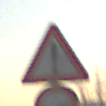
Verkehrszeichen: Gefahrenstelle
Zusatzzeichen unten: Ueberholverbot
Umgebung: Outdoor, Nature
Tageszeit: SunriseSunset
Wetter: PartlyCloudy
Licht: Natural
Jahreszeit: NotSpecified
Kontrast: HighContrast